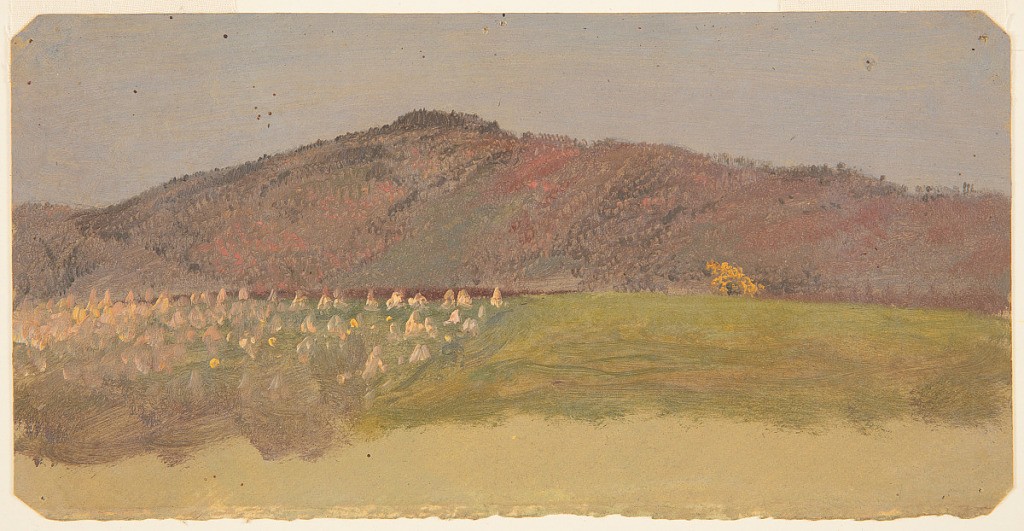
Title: Autumn Mountains, Vermont
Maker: Frederic Edwin Church, American, 1826–1900
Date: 1865–74
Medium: Brush and oil, graphite on paperboard
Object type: Drawing
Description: Landscape sketch showing view in Vermont of a mountain in fall colors with a field or other green expanse before it. Gray-green ground visible along lower margin. Foreground comprised of green with numerous pinkish-cream sheaves of wheat in orderly rows. Beyond, triangular mountain articulated in tones of red, gray, and brown. Gray-blue sky above.